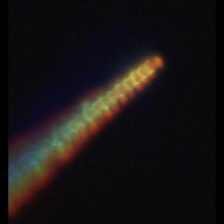
Taxon: Chaetoceros
Group: Diatoms